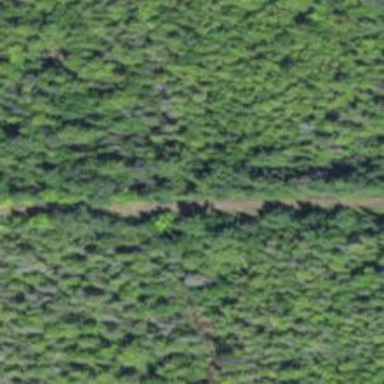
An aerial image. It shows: Abandoned railway path.